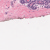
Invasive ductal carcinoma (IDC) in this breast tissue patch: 0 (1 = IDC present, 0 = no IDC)